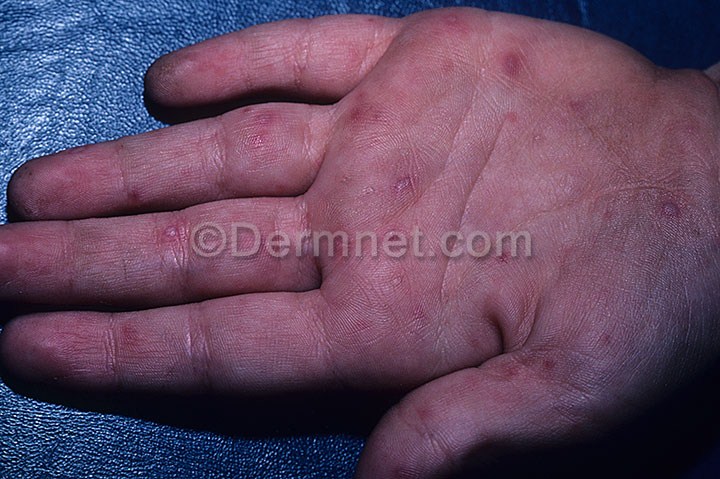
Disease: Warts Molluscum and other Viral Infections